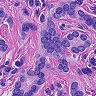
Metastatic tissue present: yes